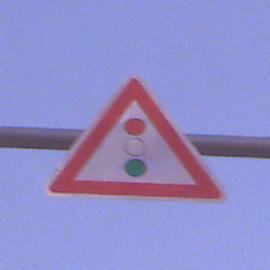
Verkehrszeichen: Lichtzeichenanlage
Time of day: Dawn
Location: Outdoor (Nature)
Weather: PartlyCloudy
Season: NotSpecified
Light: Natural